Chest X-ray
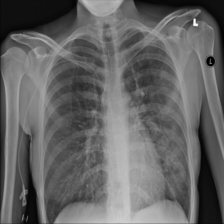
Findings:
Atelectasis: negative
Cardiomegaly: negative
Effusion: negative
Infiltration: positive
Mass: negative
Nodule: negative
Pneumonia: negative
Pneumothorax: negative
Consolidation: negative
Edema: negative
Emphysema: negative
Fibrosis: negative
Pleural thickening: negative
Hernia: negative